RGB frame:
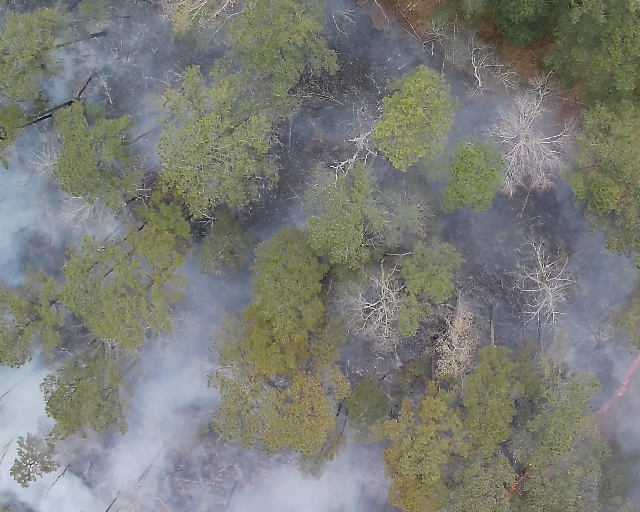
Thermal frame:
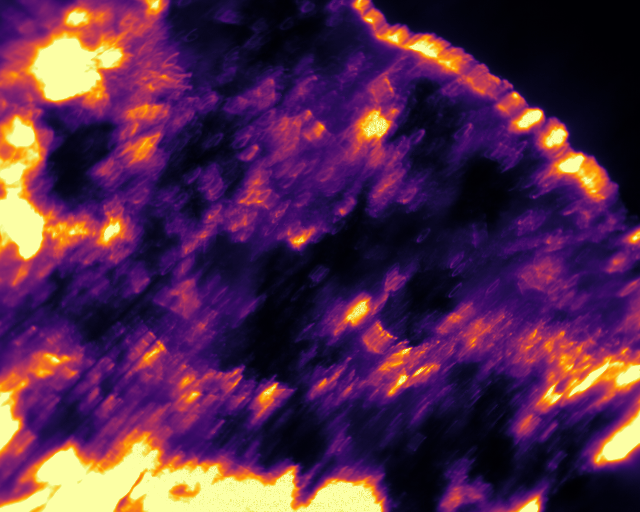
Captured: 2026-02-26 03:08:21
Pixels at or above 80 °C: 90813 (fraction of frame: 0.2771)